Question: I have following html:
'''
<span class="YesSpan">
<span class="glyphicon glyphicon-ok"> TW <= 0</span>
</span>
<ul>
<li>
<span class="YesSpan">
<span class="glyphicon glyphicon-ok"> Koud klimaat zonder dooiseizoen</span>
</span>
</li>
</ul>
'''
I use following jQuery:
'''
$(".YesSpan").on("click", function() {
$(this).parent().parent().closest("span").toggleClass("YesSpanActive");
$(this).toggleClass("YesSpanActive");
});
'''
This should select the YesSpan above when clicked on the lowest YesSpan.
However when I do console.log of this:
'''
$(this).parent().parent().closest("span")
'''
I just get the "this" element:
'''
li, prevObject: jQuery.fn.init[1], context: span.YesSpan, jquery: "2.1.3", constructor: function, selector: ""...]0: licontext: span.YesSpan.YesSpanActiveaccessKey: ""attributes: NamedNodeMapbaseURI: "http://localhost:1848/ClimateChart/ShowExercises?selectedYear=4&continentId=1&countryId=1&climateId=1"childElementCount: 1childNodes: NodeList[1]children: HTMLCollection[1]classList: DOMTokenList[2]className: "YesSpan YesSpanActive"clientHeight: 54clientLeft: 1clientTop: 1clientWidth: 287contentEditable: "inherit"dataset: DOMStringMapdir: ""draggable: falsefirstChild: span.glyphicon.glyphicon-okfirstElementChild: span.glyphicon.glyphicon-okhidden: falseid: ""innerHTML: "<span class="glyphicon glyphicon-ok"> Koud klimaat zonder dooiseizoen</span>"innerText: " Koud klimaat zonder dooiseizoen"isContentEditable: falsejQuery2130333855878561735151: 12lang: ""lastChild: span.glyphicon.glyphicon-oklastElementChild: span.glyphicon.glyphicon-oklocalName: "span"namespaceURI: "http://www.w3.org/1999/xhtml"nextElementSibling: nullnextSibling: nullnodeName: "SPAN"nodeType: 1nodeValue: nulloffsetHeight: 56offsetLeft: 22offsetParent: lioffsetTop: 4offsetWidth: 289onabort: nullonautocomplete: nullonautocompleteerror: nullonbeforecopy: nullonbeforecut: nullonbeforepaste: nullonblur: nulloncancel: nulloncanplay: nulloncanplaythrough: nullonchange: nullonclick: nullonclose: nulloncontextmenu: nulloncopy: nulloncuechange: nulloncut: nullondblclick: nullondrag: nullondragend: nullondragenter: nullondragleave: nullondragover: nullondragstart: nullondrop: nullondurationchange: nullonemptied: nullonended: nullonerror: nullonfocus: nulloninput: nulloninvalid: nullonkeydown: nullonkeypress: nullonkeyup: nullonload: nullonloadeddata: nullonloadedmetadata: nullonloadstart: nullonmousedown: nullonmouseenter: nullonmouseleave: nullonmousemove: nullonmouseout: nullonmouseover: nullonmouseup: nullonmousewheel: nullonpaste: nullonpause: nullonplay: nullonplaying: nullonprogress: nullonratechange: nullonreset: nullonresize: nullonscroll: nullonsearch: nullonseeked: nullonseeking: nullonselect: nullonselectstart: nullonshow: nullonstalled: nullonsubmit: nullonsuspend: nullontimeupdate: nullontoggle: nullonvolumechange: nullonwaiting: nullonwebkitfullscreenchange: nullonwebkitfullscreenerror: nullonwheel: nullouterHTML: "<span class="YesSpan YesSpanActive"><span class="glyphicon glyphicon-ok"> Koud klimaat zonder dooiseizoen</span></span>"outerText: " Koud klimaat zonder dooiseizoen"ownerDocument: documentparentElement: liparentNode: liprefix: nullpreviousElementSibling: nullpreviousSibling: nullscrollHeight: 54scrollLeft: 0scrollTop: 0scrollWidth: 287shadowRoot: nullspellcheck: truestyle: CSSStyleDeclarationtabIndex: -1tagName: "SPAN"textContent: " Koud klimaat zonder dooiseizoen"title: ""translate: truewebkitdropzone: ""__proto__: HTMLSpanElementlength: 1prevObject: jQuery.fn.init[1]__proto__: jQuery[0]
'''
FULL html:
'''
<ul class="main">
<li>
<span class="YesSpan">
<span class="glyphicon glyphicon-ok"> TW <= 10</span>
</span>
<ul>
<li>
<span class="YesSpan">
<span class="glyphicon glyphicon-ok"> TW <= 0</span>
</span>
<ul>
<li>
<span class="YesSpan">
<span class="glyphicon glyphicon-ok"> Koud klimaat zonder dooiseizoen</span>
</span>
</li>
<li>
<span class="NoSpan">
</li>
</ul>
</li>
<li>
<span class="NoSpan">
<span class="glyphicon glyphicon-remove"> TJ <= 0</span>
</span>
<ul>
<li>
<span class="YesSpan">
<span class="glyphicon glyphicon-ok"> Koudgematigd klimaat met strenge winter</span>
</span>
</li>
<li>
<span class="NoSpan">
<span class="glyphicon glyphicon-remove"> NJ <= 200</span>
</span>
<ul>
<li>
<span class="YesSpan">
<span class="glyphicon glyphicon-ok"> TK <= 15</span>
</span>
<ul>
<li>
<span class="YesSpan">
<span class="glyphicon glyphicon-ok"> Gematigd altijd droog klimaat</span>
</span>
</li>
<li>
<span class="NoSpan">
<span class="glyphicon glyphicon-remove"> Warm altijd droog klimaat</span>
</span>
</li>
</ul>
</li>
<li>
<span class="NoSpan">
<span class="glyphicon glyphicon-remove"> TK <= 18</span>
</span>
<ul>
<li>
<span class="YesSpan">
<span class="glyphicon glyphicon-ok"> NJ <= 400</span>
</span>
<ul>
<li>
<span class="YesSpan">
</li>
<li>
<span class="NoSpan">
<ul>
</li>
</ul>
</li>
<li>
<span class="NoSpan">
<ul>
</li>
</ul>
</li>
</ul>
</li>
</ul>
</li>
</ul>
</li>
</ul>
'''
I know its not good formatting, its only to illustrate that it resembles a tree.
Image of the tree:

When "Koud klimaat zonder dooiseizoen" is clicked, I want an extra class on "TW <= 0" and "TW <= 10".
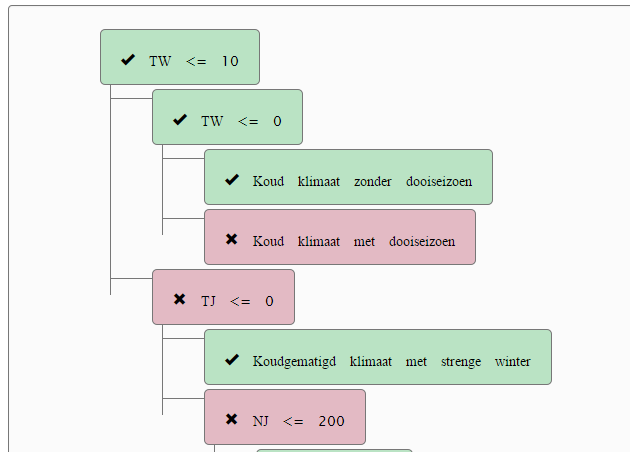
Answer: use this instead.
'''
$(this).parent().parent().prev('span').toggleClass("YesSpanActive");
'''
: <URL>
because '.closest()'
> get the first element that matches the selector by testing the element
itself and traversing up through its ancestors in the DOM tree.
~ <URL>
EDIT:
> This works, however I want to select every parent of the this element
and toggle their class. Now I can only select the first parent that
matches - stijn26 1 min ago
DEMO: <URL>
'''
$(this).parent().parent().siblings('span').toggleClass("YesSpanActive");
'''
EDIT 2:
I think this is what you need (if I understand your html correctly)
DEMO: <URL>